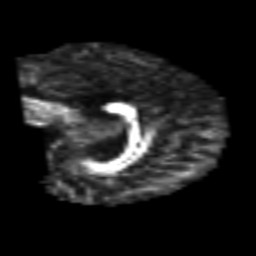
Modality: FA
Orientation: sagittal
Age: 25
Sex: male
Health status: healthy